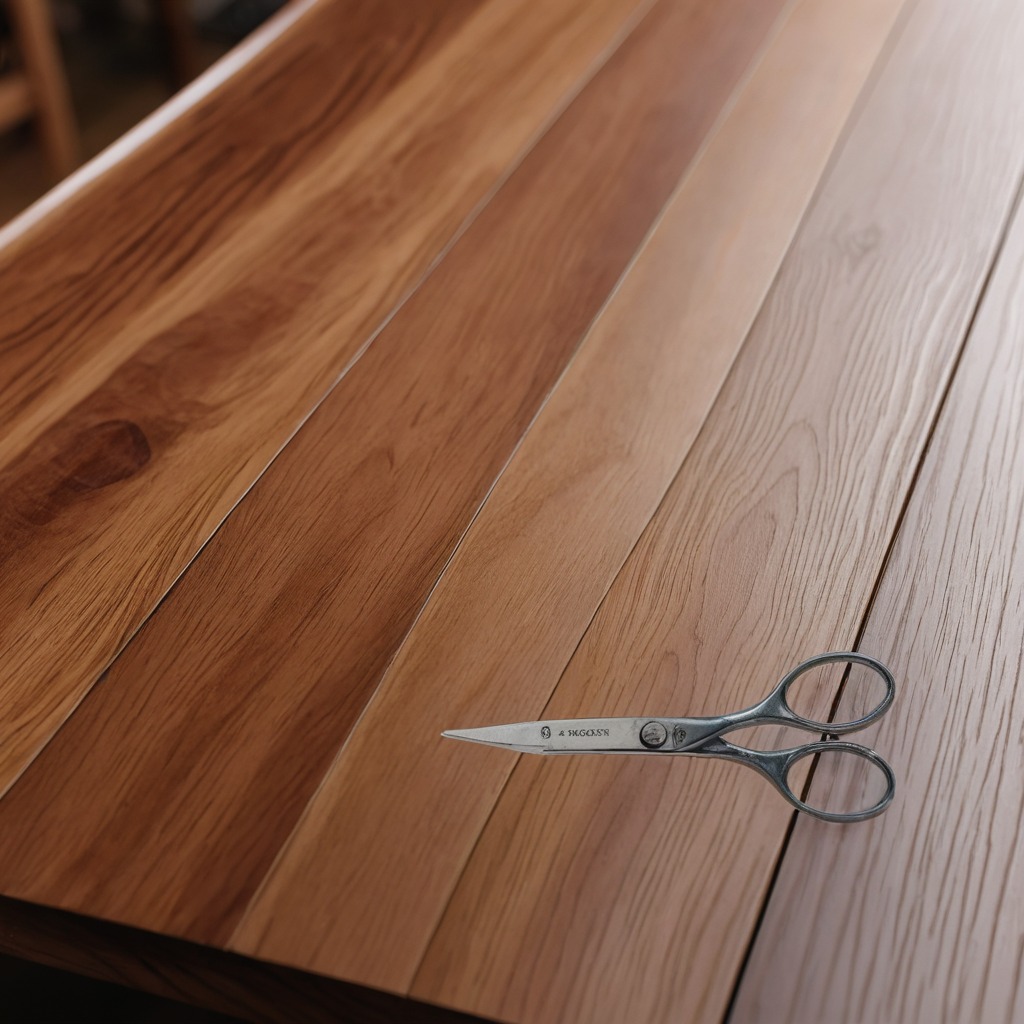
A scissor lying on the wooden table in a carpentry studio